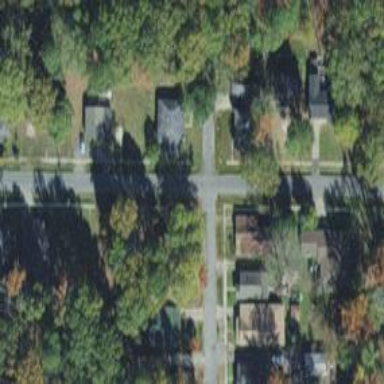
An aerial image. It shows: Residential road.